An envelope spectrum derived from a bearing vibration measurement is shown; the reference markers locate BPFO, BPFI, BSF and FTF for this bearing geometry and shaft speed. Based on the visible evidence, which condition applies: normal, inner_race, outer_race, ball?
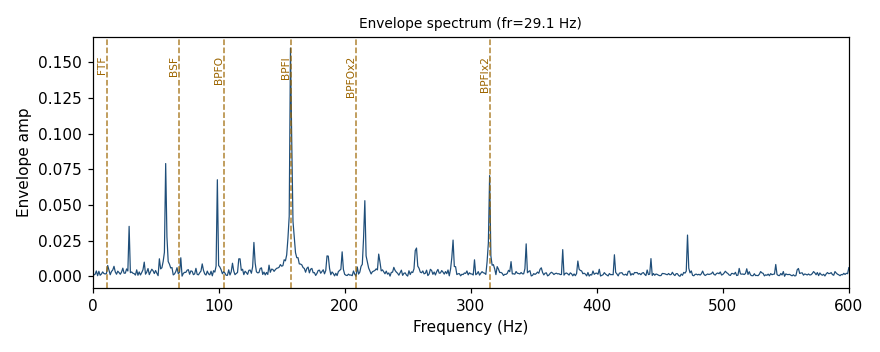
Answer: inner_race